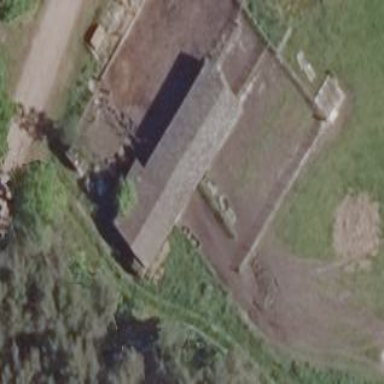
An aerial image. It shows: Cowshed building.